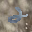
Label: 2